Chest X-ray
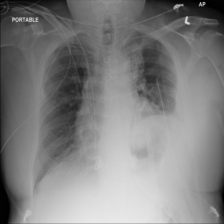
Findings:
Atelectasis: negative
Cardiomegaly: negative
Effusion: positive
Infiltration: negative
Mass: negative
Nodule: negative
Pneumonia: negative
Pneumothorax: negative
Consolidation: negative
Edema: negative
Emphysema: negative
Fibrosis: negative
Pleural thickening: positive
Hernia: negative